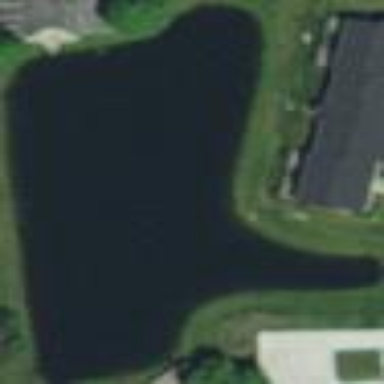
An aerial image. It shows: Pond surrounded by natural water.